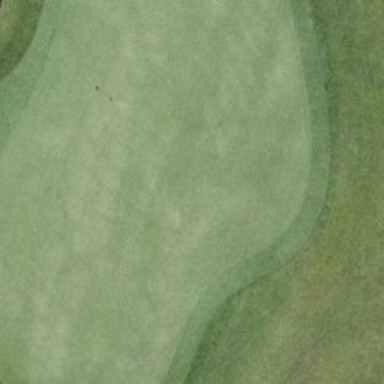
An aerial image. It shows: Golf green.